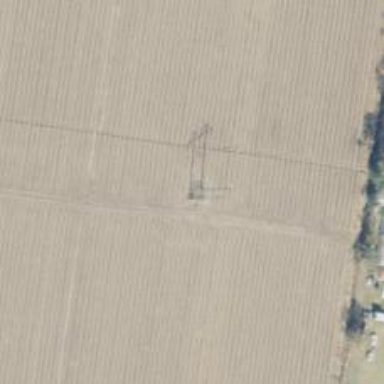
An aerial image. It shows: Power tower.